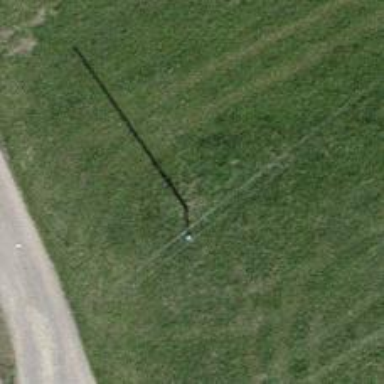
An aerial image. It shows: Power pole next to power street cabinet.